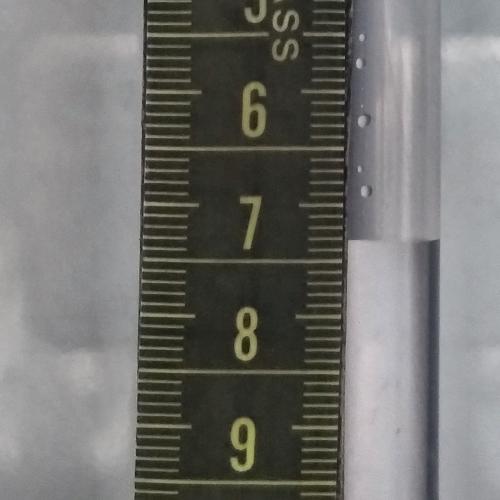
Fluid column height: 7.3 cm